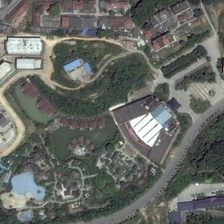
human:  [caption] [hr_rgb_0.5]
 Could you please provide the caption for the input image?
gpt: many buildings and green trees around a pond near a road in a resort .

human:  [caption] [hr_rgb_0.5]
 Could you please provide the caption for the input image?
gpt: many buildings and green trees around a pond near a road in a resort .

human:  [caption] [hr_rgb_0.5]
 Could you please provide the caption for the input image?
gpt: many buildings and green trees around a pond near a road in a resort .

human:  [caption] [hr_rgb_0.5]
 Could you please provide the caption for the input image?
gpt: many buildings and green trees around a pond near a road in a resort .

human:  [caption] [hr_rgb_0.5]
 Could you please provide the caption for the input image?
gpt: many buildings and green trees around a pond near a road in a resort .